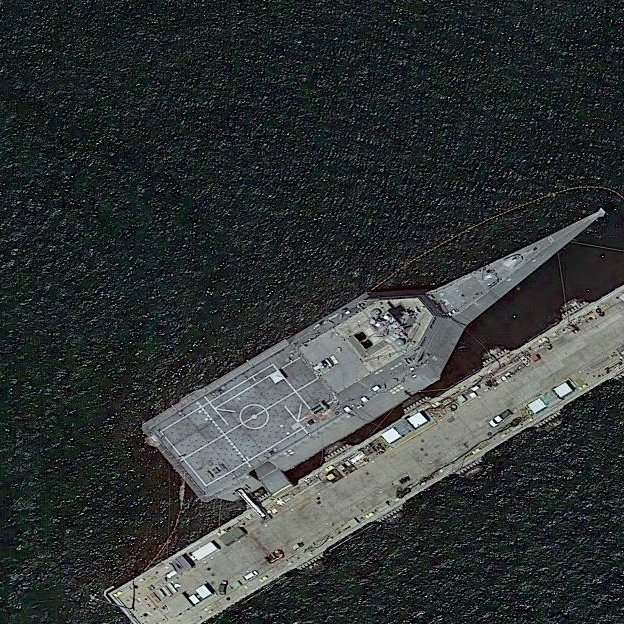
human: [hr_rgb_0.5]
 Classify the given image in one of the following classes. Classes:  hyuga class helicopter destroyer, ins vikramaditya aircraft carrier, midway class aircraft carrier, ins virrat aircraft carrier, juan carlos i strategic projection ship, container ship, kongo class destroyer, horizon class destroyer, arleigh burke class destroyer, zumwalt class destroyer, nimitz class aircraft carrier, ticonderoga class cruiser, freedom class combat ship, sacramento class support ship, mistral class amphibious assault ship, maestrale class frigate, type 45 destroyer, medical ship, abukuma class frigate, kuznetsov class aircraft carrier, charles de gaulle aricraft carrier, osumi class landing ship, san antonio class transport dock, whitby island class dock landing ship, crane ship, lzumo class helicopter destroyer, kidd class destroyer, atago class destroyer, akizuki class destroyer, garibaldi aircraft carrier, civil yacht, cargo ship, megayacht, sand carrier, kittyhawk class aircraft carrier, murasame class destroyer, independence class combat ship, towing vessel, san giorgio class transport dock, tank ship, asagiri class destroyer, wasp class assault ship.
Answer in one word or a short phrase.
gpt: Independence class combat ship